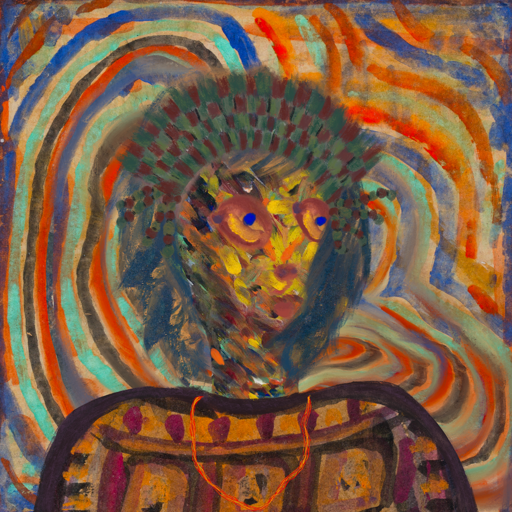
Background: Sisters, Head And Neck Side: An_Impression, Face Side: Mother_And_Son_Son, Bust: Doll, Hair Side: In_The_Sun, Head Accessory: After_Raid_Crown, Second Necklace: Gypsy_Mother_2, Necklace: Blank, Baby: Blank